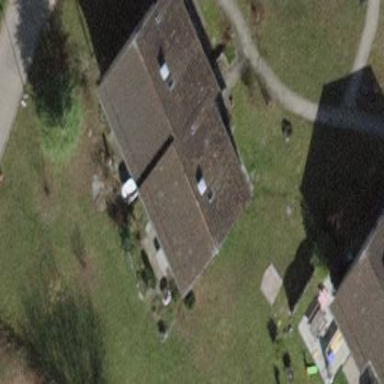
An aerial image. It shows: Pitched roof building.